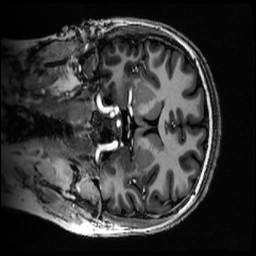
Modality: MP2RAGE
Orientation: coronal
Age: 27
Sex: female
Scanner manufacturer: siemens
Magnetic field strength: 6.98 T
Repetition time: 6 s
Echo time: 0.00283 s